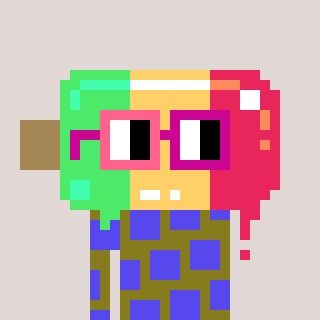
a pixel art character with square pink and red glasses, a icepop-shaped head and a gunk-colored body on a warm background